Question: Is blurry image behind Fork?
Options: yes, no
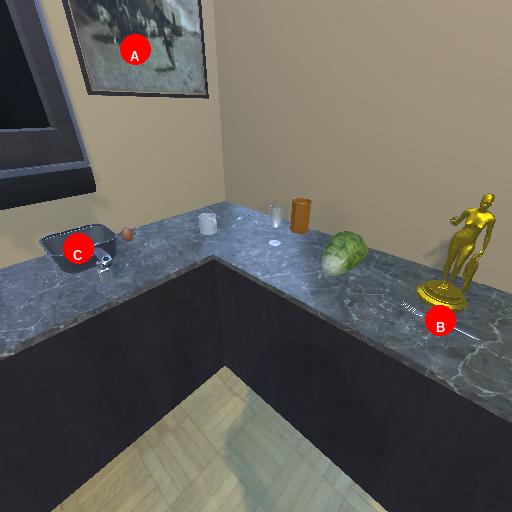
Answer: yes